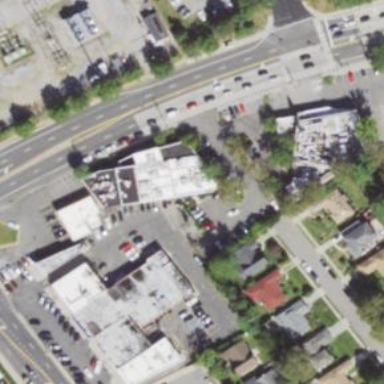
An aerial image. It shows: Retail building.